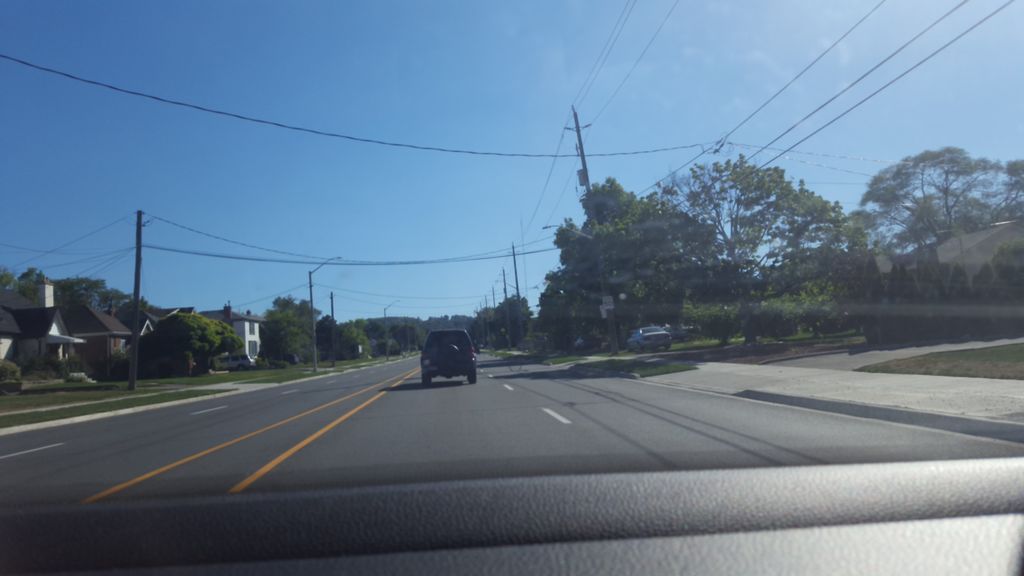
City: hamilton